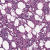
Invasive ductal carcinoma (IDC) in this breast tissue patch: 1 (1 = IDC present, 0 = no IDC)